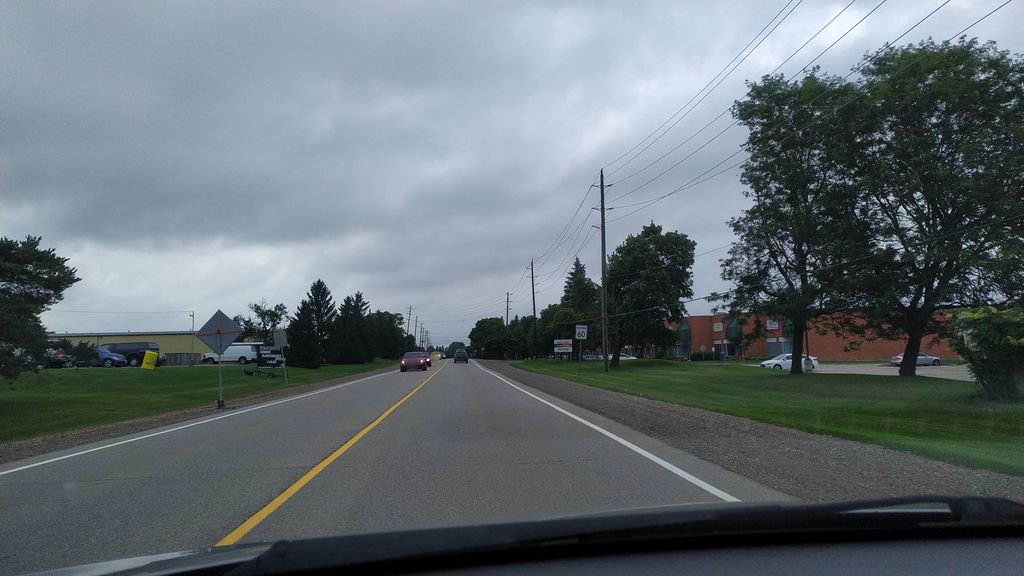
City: kitchener-waterloo